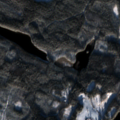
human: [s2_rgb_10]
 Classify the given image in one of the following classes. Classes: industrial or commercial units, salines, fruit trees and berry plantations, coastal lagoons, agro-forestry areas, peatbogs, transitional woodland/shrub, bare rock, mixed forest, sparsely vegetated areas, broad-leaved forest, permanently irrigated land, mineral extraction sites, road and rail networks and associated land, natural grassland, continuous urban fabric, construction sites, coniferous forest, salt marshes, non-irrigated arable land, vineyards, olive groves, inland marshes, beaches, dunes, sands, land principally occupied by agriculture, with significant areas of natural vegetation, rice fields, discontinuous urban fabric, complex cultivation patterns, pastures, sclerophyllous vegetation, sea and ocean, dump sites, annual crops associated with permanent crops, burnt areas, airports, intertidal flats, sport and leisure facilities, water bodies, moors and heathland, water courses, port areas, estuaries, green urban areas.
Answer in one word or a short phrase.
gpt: coniferous forest, mixed forest